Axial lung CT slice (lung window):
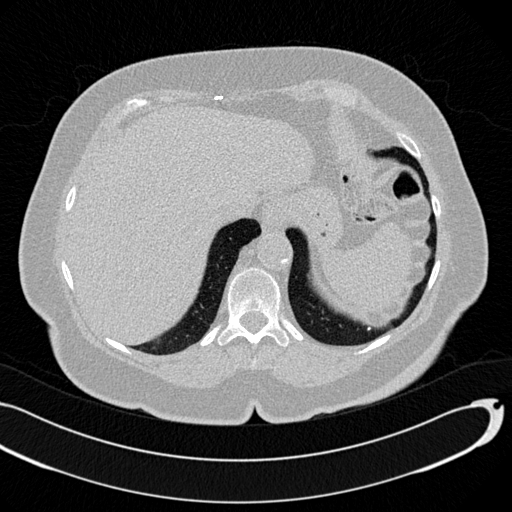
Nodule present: no